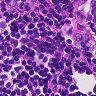
Metastatic tissue present: no